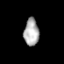
Tissue: prostate
Cell type: B cells
Senescence score: 0.7904
Nuclear area (px): 398
Mean DAPI intensity: 174.535